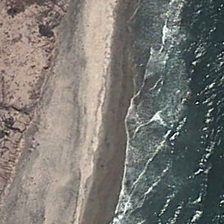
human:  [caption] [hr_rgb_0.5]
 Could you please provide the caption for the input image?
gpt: gray yellow beach is next to dark blue ocean with white waves .

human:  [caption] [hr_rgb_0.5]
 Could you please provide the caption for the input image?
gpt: it is blue-green sea white spray and brown sandy beach .

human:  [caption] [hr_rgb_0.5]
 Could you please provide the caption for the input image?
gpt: this is coastline .

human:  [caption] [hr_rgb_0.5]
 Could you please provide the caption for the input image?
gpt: gray yellow beach is next to dark blue ocean with white waves .

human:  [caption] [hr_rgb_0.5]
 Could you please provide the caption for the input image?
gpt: this is coastline .